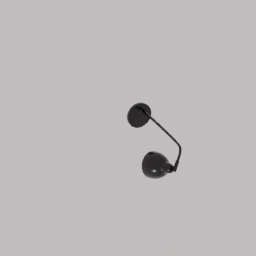
Label: lighting